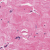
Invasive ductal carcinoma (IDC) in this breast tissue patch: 0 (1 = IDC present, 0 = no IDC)